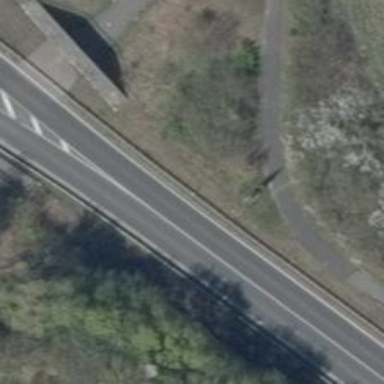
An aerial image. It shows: Asphalt cycleway.